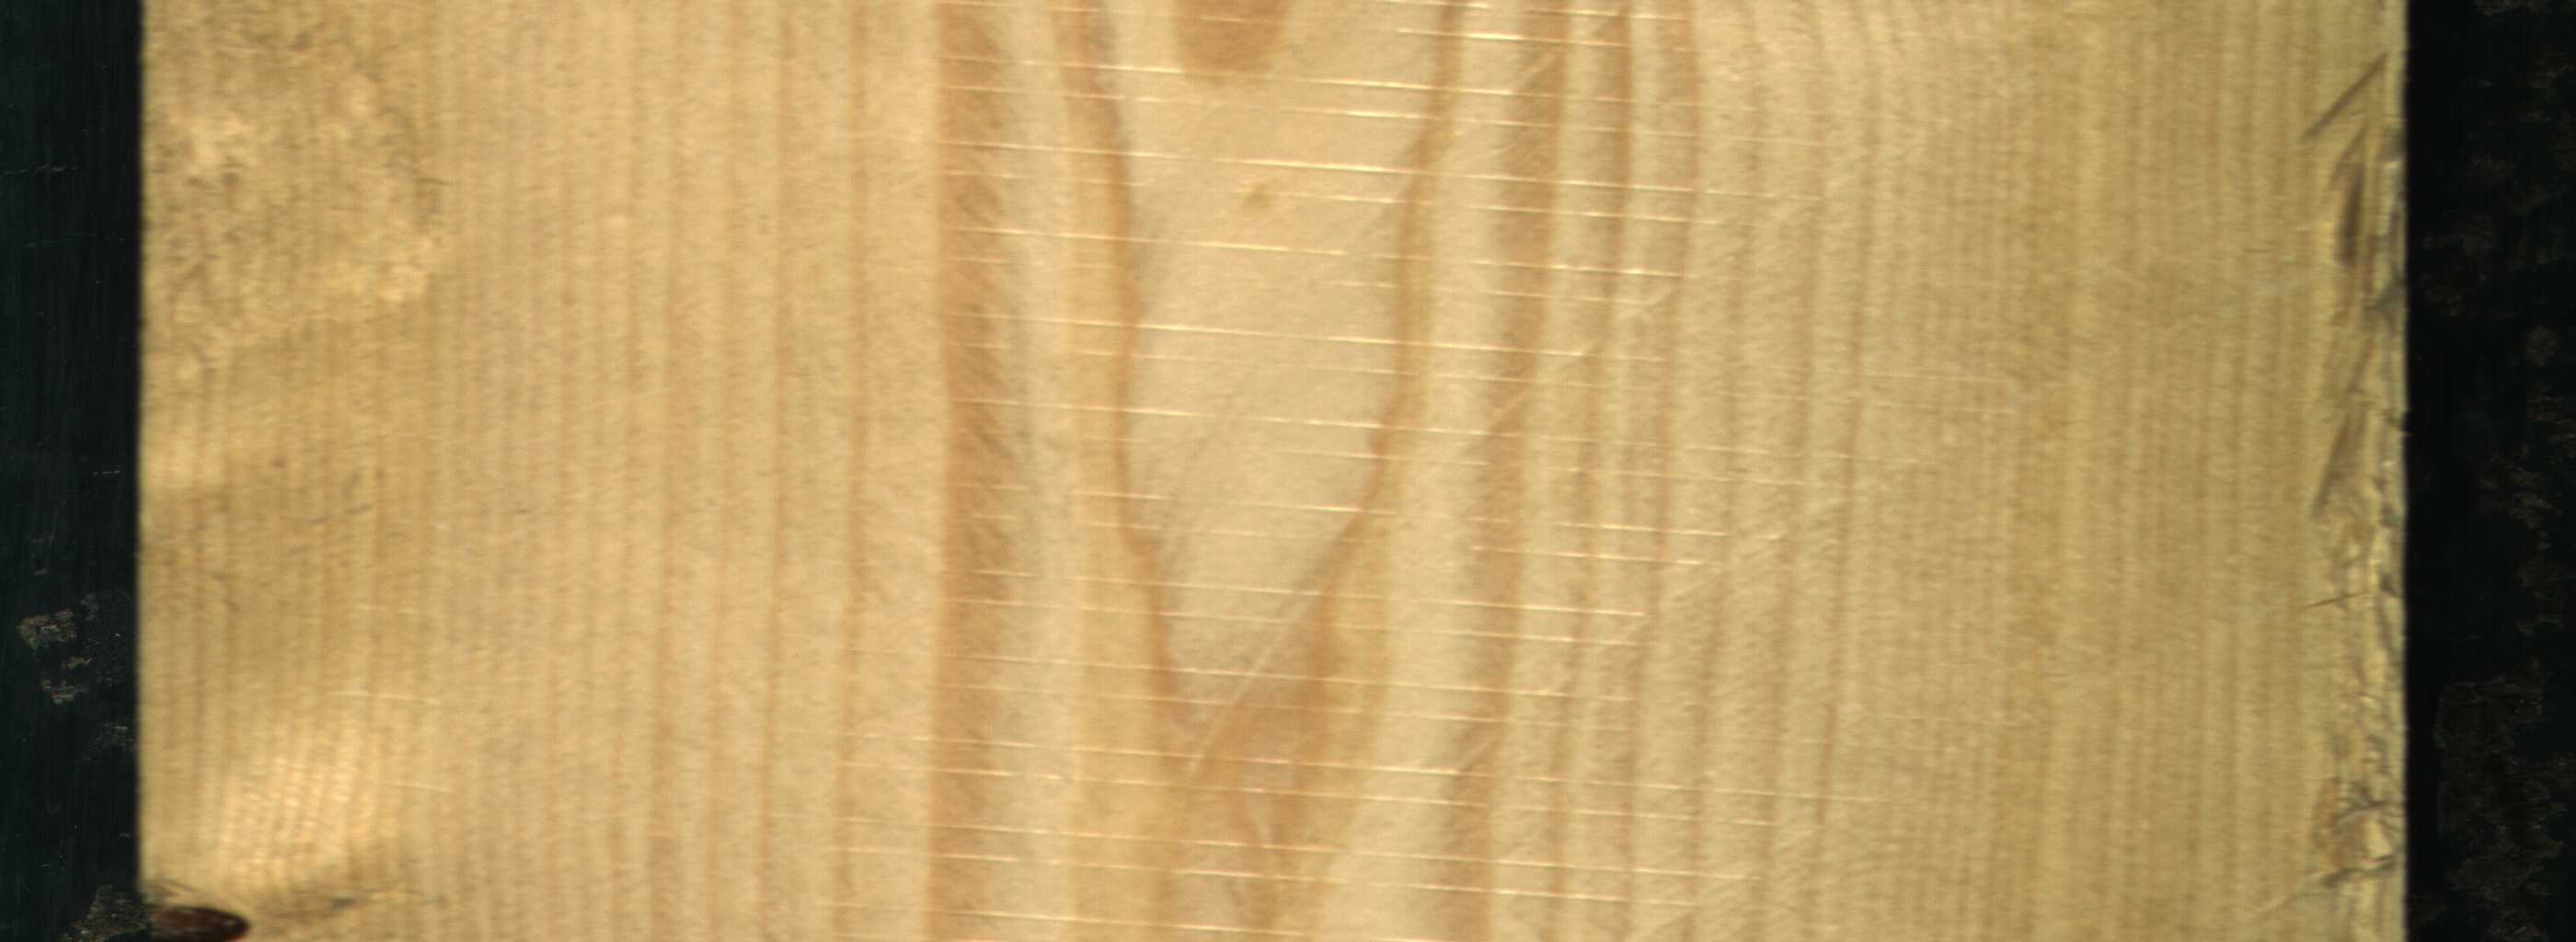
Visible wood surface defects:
Dead_Knot